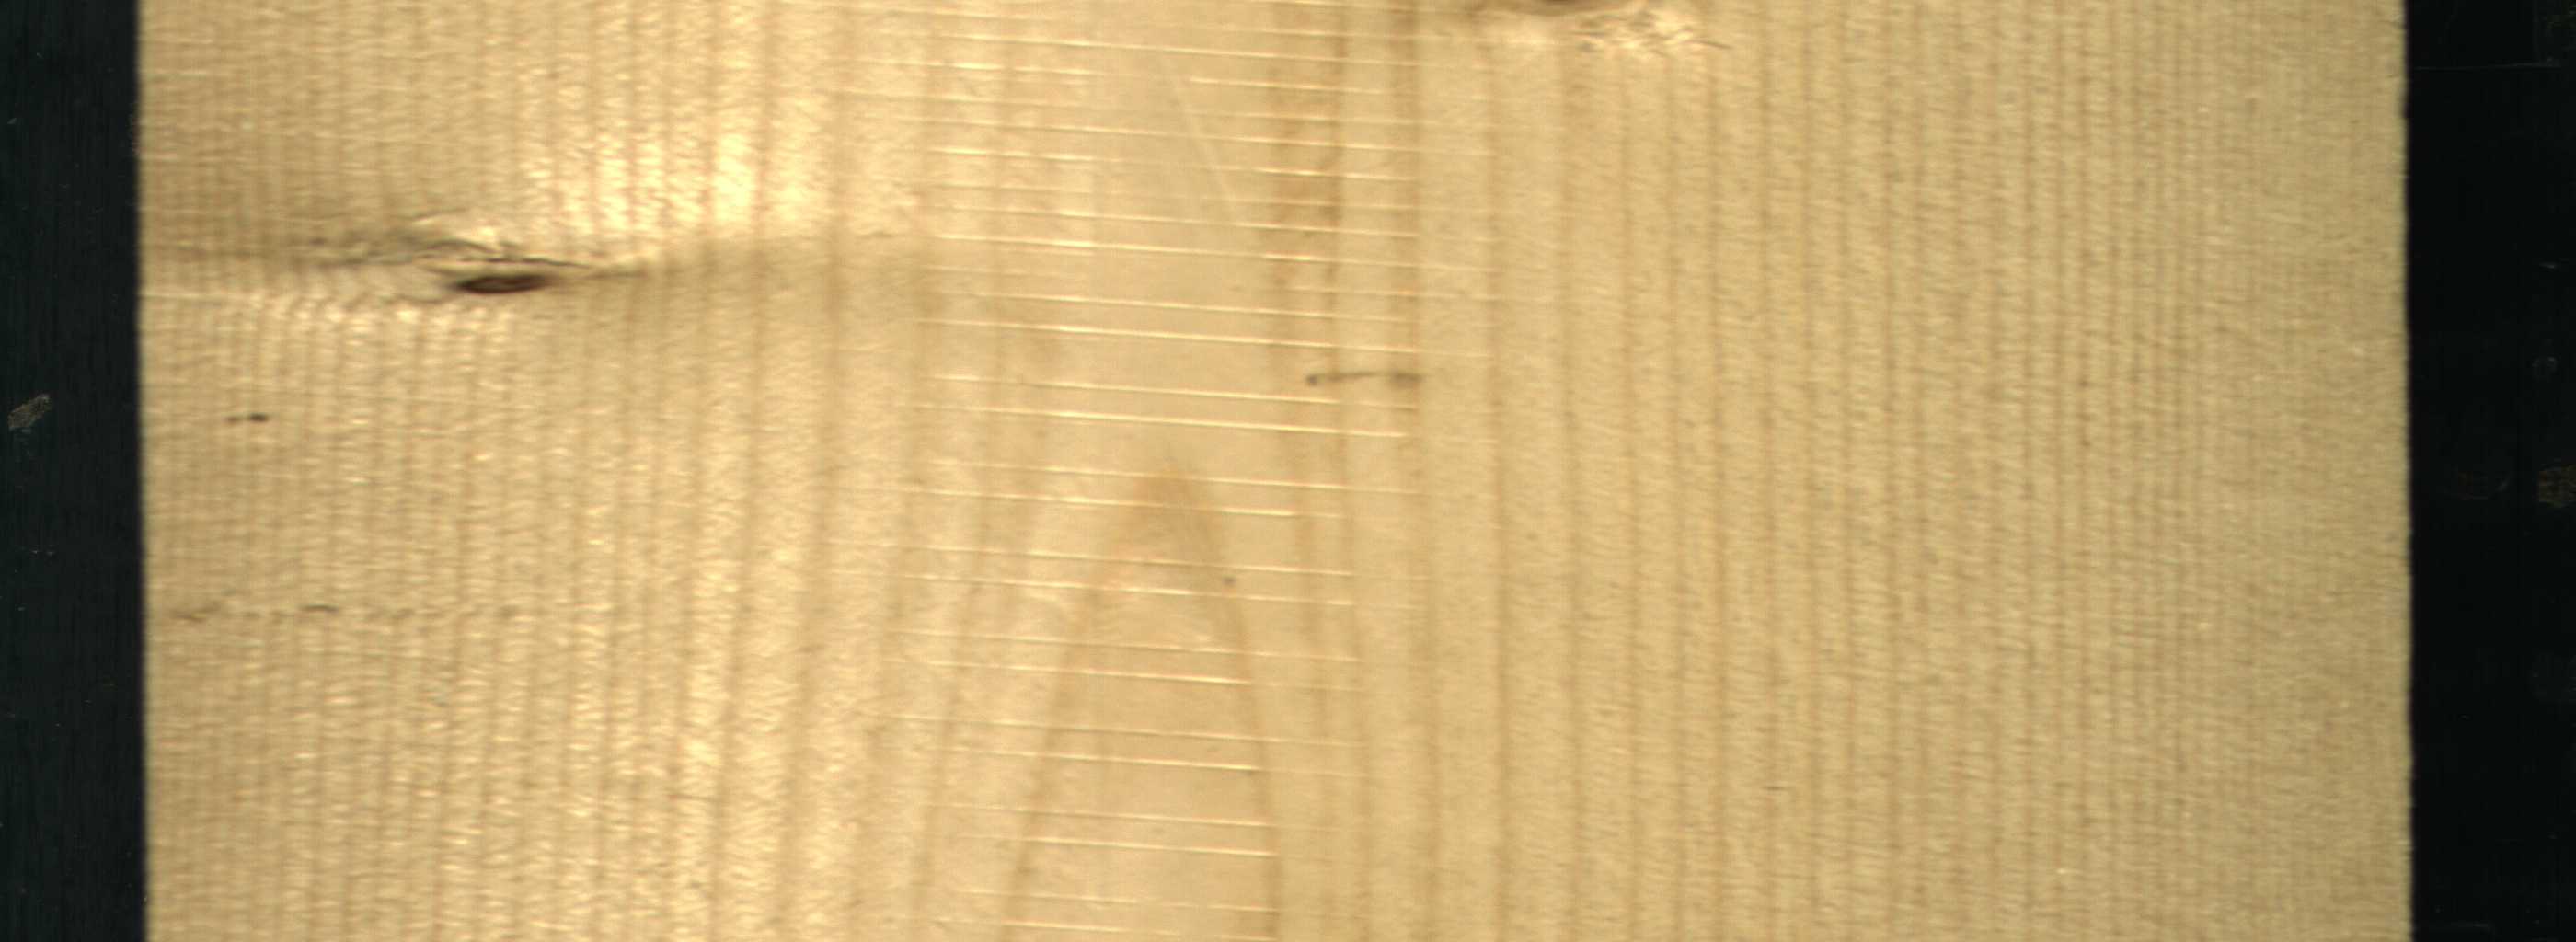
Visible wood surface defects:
Dead_Knot